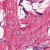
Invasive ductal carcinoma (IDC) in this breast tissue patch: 0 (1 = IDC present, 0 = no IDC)